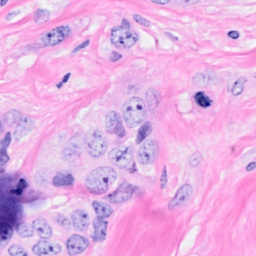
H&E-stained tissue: Breast